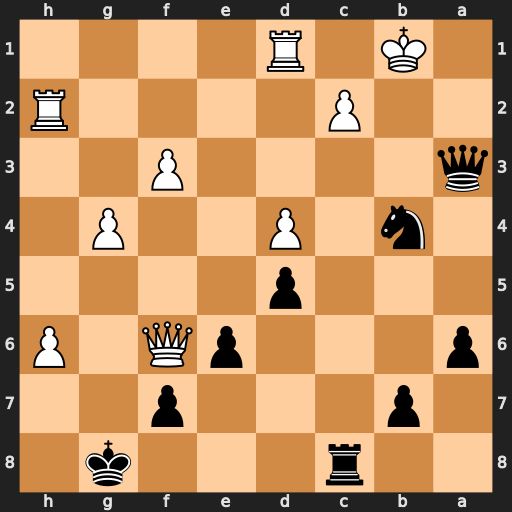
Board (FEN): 2r3k1/1p3p2/p3pQ1P/3p4/1n1P2P1/q4P2/2P4R/1K1R4
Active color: b
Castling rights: -
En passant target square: -
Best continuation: Qa2+ Kc1 Rxc2+ Rxc2 Qxc2#